Question: I have created an asp:listbox with some options in it.
'''
<select size="4" name="ItemContainerBox" onchange="javascript:setTimeout('__doPostBack('ItemContainerBox','')', 0)" id="ItemContainerBox" class="FTP_Content">
<option value="test1" class="FTP_Item noSelect">test1</option>
<option value="test2" class="FTP_Item noSelect">test2</option>
<option value="test3" class="FTP_Item noSelect">test3</option>
<option value="test4" class="FTP_Item noSelect">test4</option>
</select>
'''
If I now click any option, it will be highlighted in blue and even stays blue, after releasing the mouse button.

What I have tried so far:
'''
-webkit-touch-callout: none;
-webkit-user-select: none;
-moz-user-select: none;
-khtml-user-select: none;
-ms-user-select: none;
user-select: none;
-webkit-tap-highlight-color: transparent;
'''
With all this code above, the text inside the option does not get highlighted or marked. But the background of the option is still getting blue.
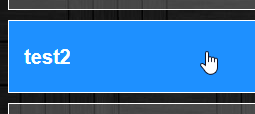
Answer: I found the solution. Since it does not seem to be possible, to remove the blue highlighting, I will make it transparent by setting the image of the background which is in the body, also inside the option.
'''
select option:checked {
background-image: url("ImageOfTheBody.jpg");
background-attachment: fixed; /*This will give the illusion of being transparent*/
background-repeat: no-repeat;
background-size: cover;
}
'''